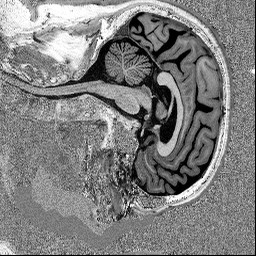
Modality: UNIT1
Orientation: sagittal
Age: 66
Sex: male
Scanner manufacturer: siemens
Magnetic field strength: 3 T
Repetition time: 5 s
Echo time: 0.00298 s